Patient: sex F, age 82
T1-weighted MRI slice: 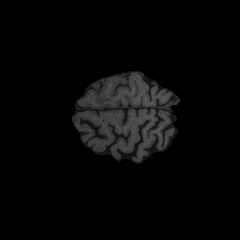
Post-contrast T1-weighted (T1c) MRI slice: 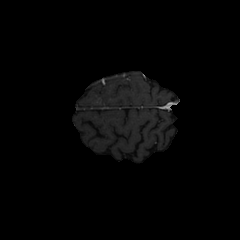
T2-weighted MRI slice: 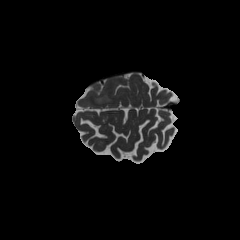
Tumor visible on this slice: yes
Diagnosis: Glioblastoma, IDH-wildtype
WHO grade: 4